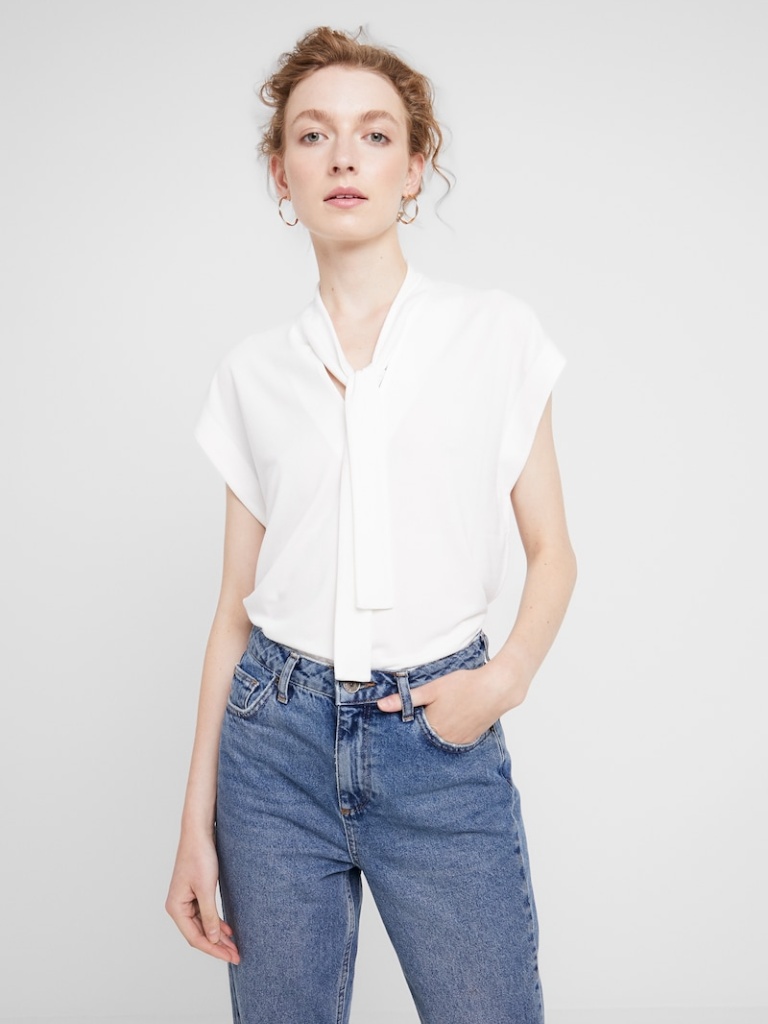
cotton loose sleeveless hip length Fully Tucked in tie blouse